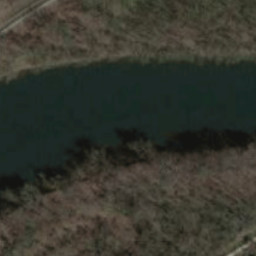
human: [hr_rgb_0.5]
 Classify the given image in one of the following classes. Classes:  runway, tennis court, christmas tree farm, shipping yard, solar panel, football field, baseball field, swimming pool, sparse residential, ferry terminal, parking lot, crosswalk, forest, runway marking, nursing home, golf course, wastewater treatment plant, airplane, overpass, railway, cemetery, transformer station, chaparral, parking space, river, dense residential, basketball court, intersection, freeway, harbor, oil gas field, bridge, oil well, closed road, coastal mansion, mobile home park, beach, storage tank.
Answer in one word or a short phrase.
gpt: river